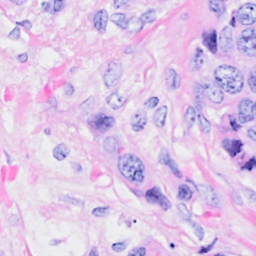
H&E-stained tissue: Breast